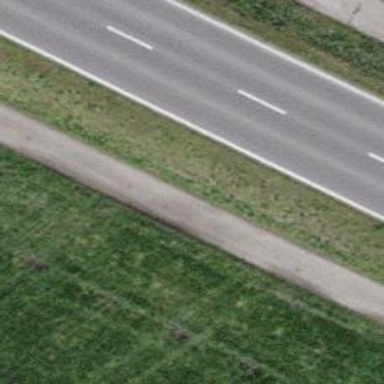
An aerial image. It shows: Track road with grade4 tracktype.